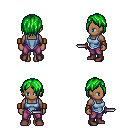
a pixel art fantasy rpg character, female body template, human, dark skin, blue vest, magenta pants, green bangs hairstyle, leather bracers, maroon shoes, dagger, four views (front, back, left, right), 2x2 character sprite sheet, small pixel art, hard edges, no anti-aliasing